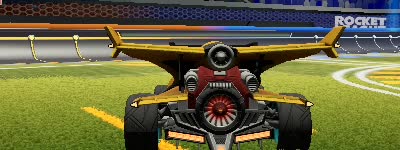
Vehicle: aftershock